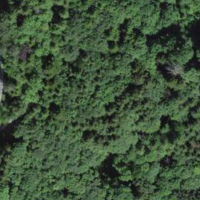
EUNIS habitat code: 41
Species observed at this site:
Aruncus dioicus